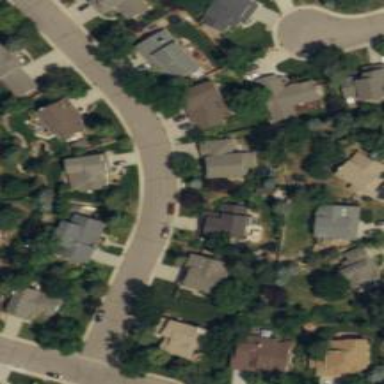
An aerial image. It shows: Smooth asphalt road in residential area.